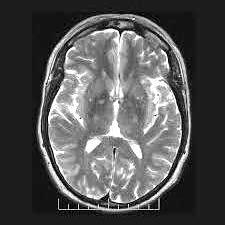
Label: notumor